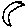
Label: moon